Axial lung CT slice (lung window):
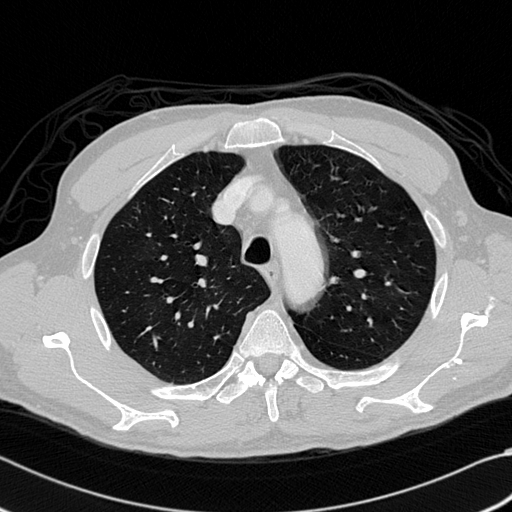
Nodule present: no